Question: I'm trying to create a Proof of concept for the actual application, The task is to run ant-junit tests without adding stuff to the global environment. I've achieved it so far in ant, but, I'm stuck with the following exception. ClassTest.java is the java class that has sample unit testcase. (Junit 3.0 style). I'm not sure why ant-junit does not find the class inspite of mentioning the paths in the batchrun task.

I get the following exception when running ant-junit task.
'''
Testsuite: ClassTest
Tests run: 1, Failures: 0, Errors: 1, Time elapsed: 0 sec
Caused an ERROR
ClassTest
java.lang.ClassNotFoundException: ClassTest
at java.lang.ClassLoader.loadClass(ClassLoader.java:247)
at java.lang.Class.forName0(Native Method)
at java.lang.Class.forName(Class.java:249)
at org.eclipse.ant.internal.launching.remote.EclipseSingleCheckExecutor.executeTargets(EclipseSingleCheckExecutor.java:30)
at org.eclipse.ant.internal.launching.remote.EclipseDefaultExecutor.executeTargets(EclipseDefaultExecutor.java:32)
at org.eclipse.ant.internal.launching.remote.InternalAntRunner.run(InternalAntRunner.java:424)
at org.eclipse.ant.internal.launching.remote.InternalAntRunner.main(InternalAntRunner.java:138)
'''
My ant build.xml file is
'''
<project name="Java project build" default="build">
<property name="project.local.directory" value="C:\Users\usrpao\workspace\Ant" />
<property name="src.path" value="${project.local.directory}/src" />
<property name="lib.path" value="${project.local.directory}/lib" />
<property name="dest.path" value="${project.local.directory}/target" />
<property name="junit.output.dir" value="${project.local.directory}/junit" />
<path id="classpath.test">
<fileset dir="lib">
<include name="**/*.jar" />
</fileset>
</path>
<!--<taskdef name="junit" classname="org.apache.tools.ant.taskdefs.optional.junit.JUnitTask">
<classpath refid="classpath.test" />
</taskdef> -->
<path id="MyProject.classpath">
<pathelement location="lib/ant-junit.jar" />
<pathelement location="lib/junit.jar" />
<pathelement location="bin/*.*"/>
</path>
<path id="lib.classpath">
<pathelement location="lib/ant-junit.jar" />
<pathelement location="lib/junit.jar" />
</path>
<target name="build" depends="clean">
<javac srcdir="${src.path}" destdir="${dest.path}" classpathref="lib.classpath">
</javac>
<antcall target="test">
</antcall>
</target>
<target name="clean">
</target>
<target name="test">
<pathconvert property="testoutput" refid="classpath.test" />
<echo>Path = ${testoutput}</echo>
<mkdir dir="${junit.output.dir}" />
<junit haltonerror="false" showoutput="true">
<classpath refid="MyProject.classpath">
</classpath>
<batchtest todir="${junit.output.dir}">
<formatter type="plain" />
<fileset dir="${src.path}/com/ant/test">
<include name="**/*Test*.java" />
</fileset>
</batchtest>
</junit>
</target>
'''
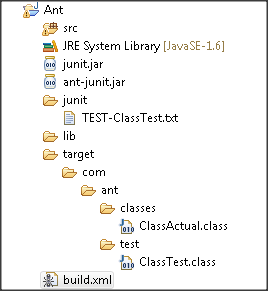
Answer: Your classpath is referencing the 'bin' directory while the classes are actually under the 'target' directory. You should change the 'MyProject.classpath' reference to include '${project.local.directory}/target':
'''
<path id="MyProject.classpath">
<pathelement location="lib/ant-junit.jar" />
<pathelement location="lib/junit.jar" />
<dirset dir="${project.local.directory}">
<include name="target"/>
</dirset>
</path>
'''
In addition, you should change the 'fileset' element inside the 'junit' task by removing the folders corresponding to the package name of the test class, otherwise you will still get a 'ClassNotFoundException':
'''
<junit haltonerror="false" showoutput="true">
<classpath refid="MyProject.classpath">
</classpath>
<batchtest todir="${junit.output.dir}">
<formatter type="plain" />
<fileset dir="${src.path}"> <!-- remove com/ant/test corresponding to package name -->
<include name="**/*Test*.java" />
</fileset>
</batchtest>
</junit>
'''